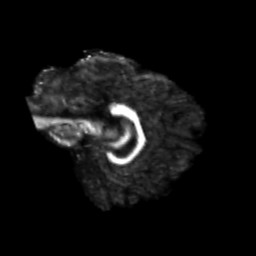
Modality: FA
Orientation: sagittal
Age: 24
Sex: male
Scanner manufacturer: siemens
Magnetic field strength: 3 T
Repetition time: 3.5 s
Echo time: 0.125 s